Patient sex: M
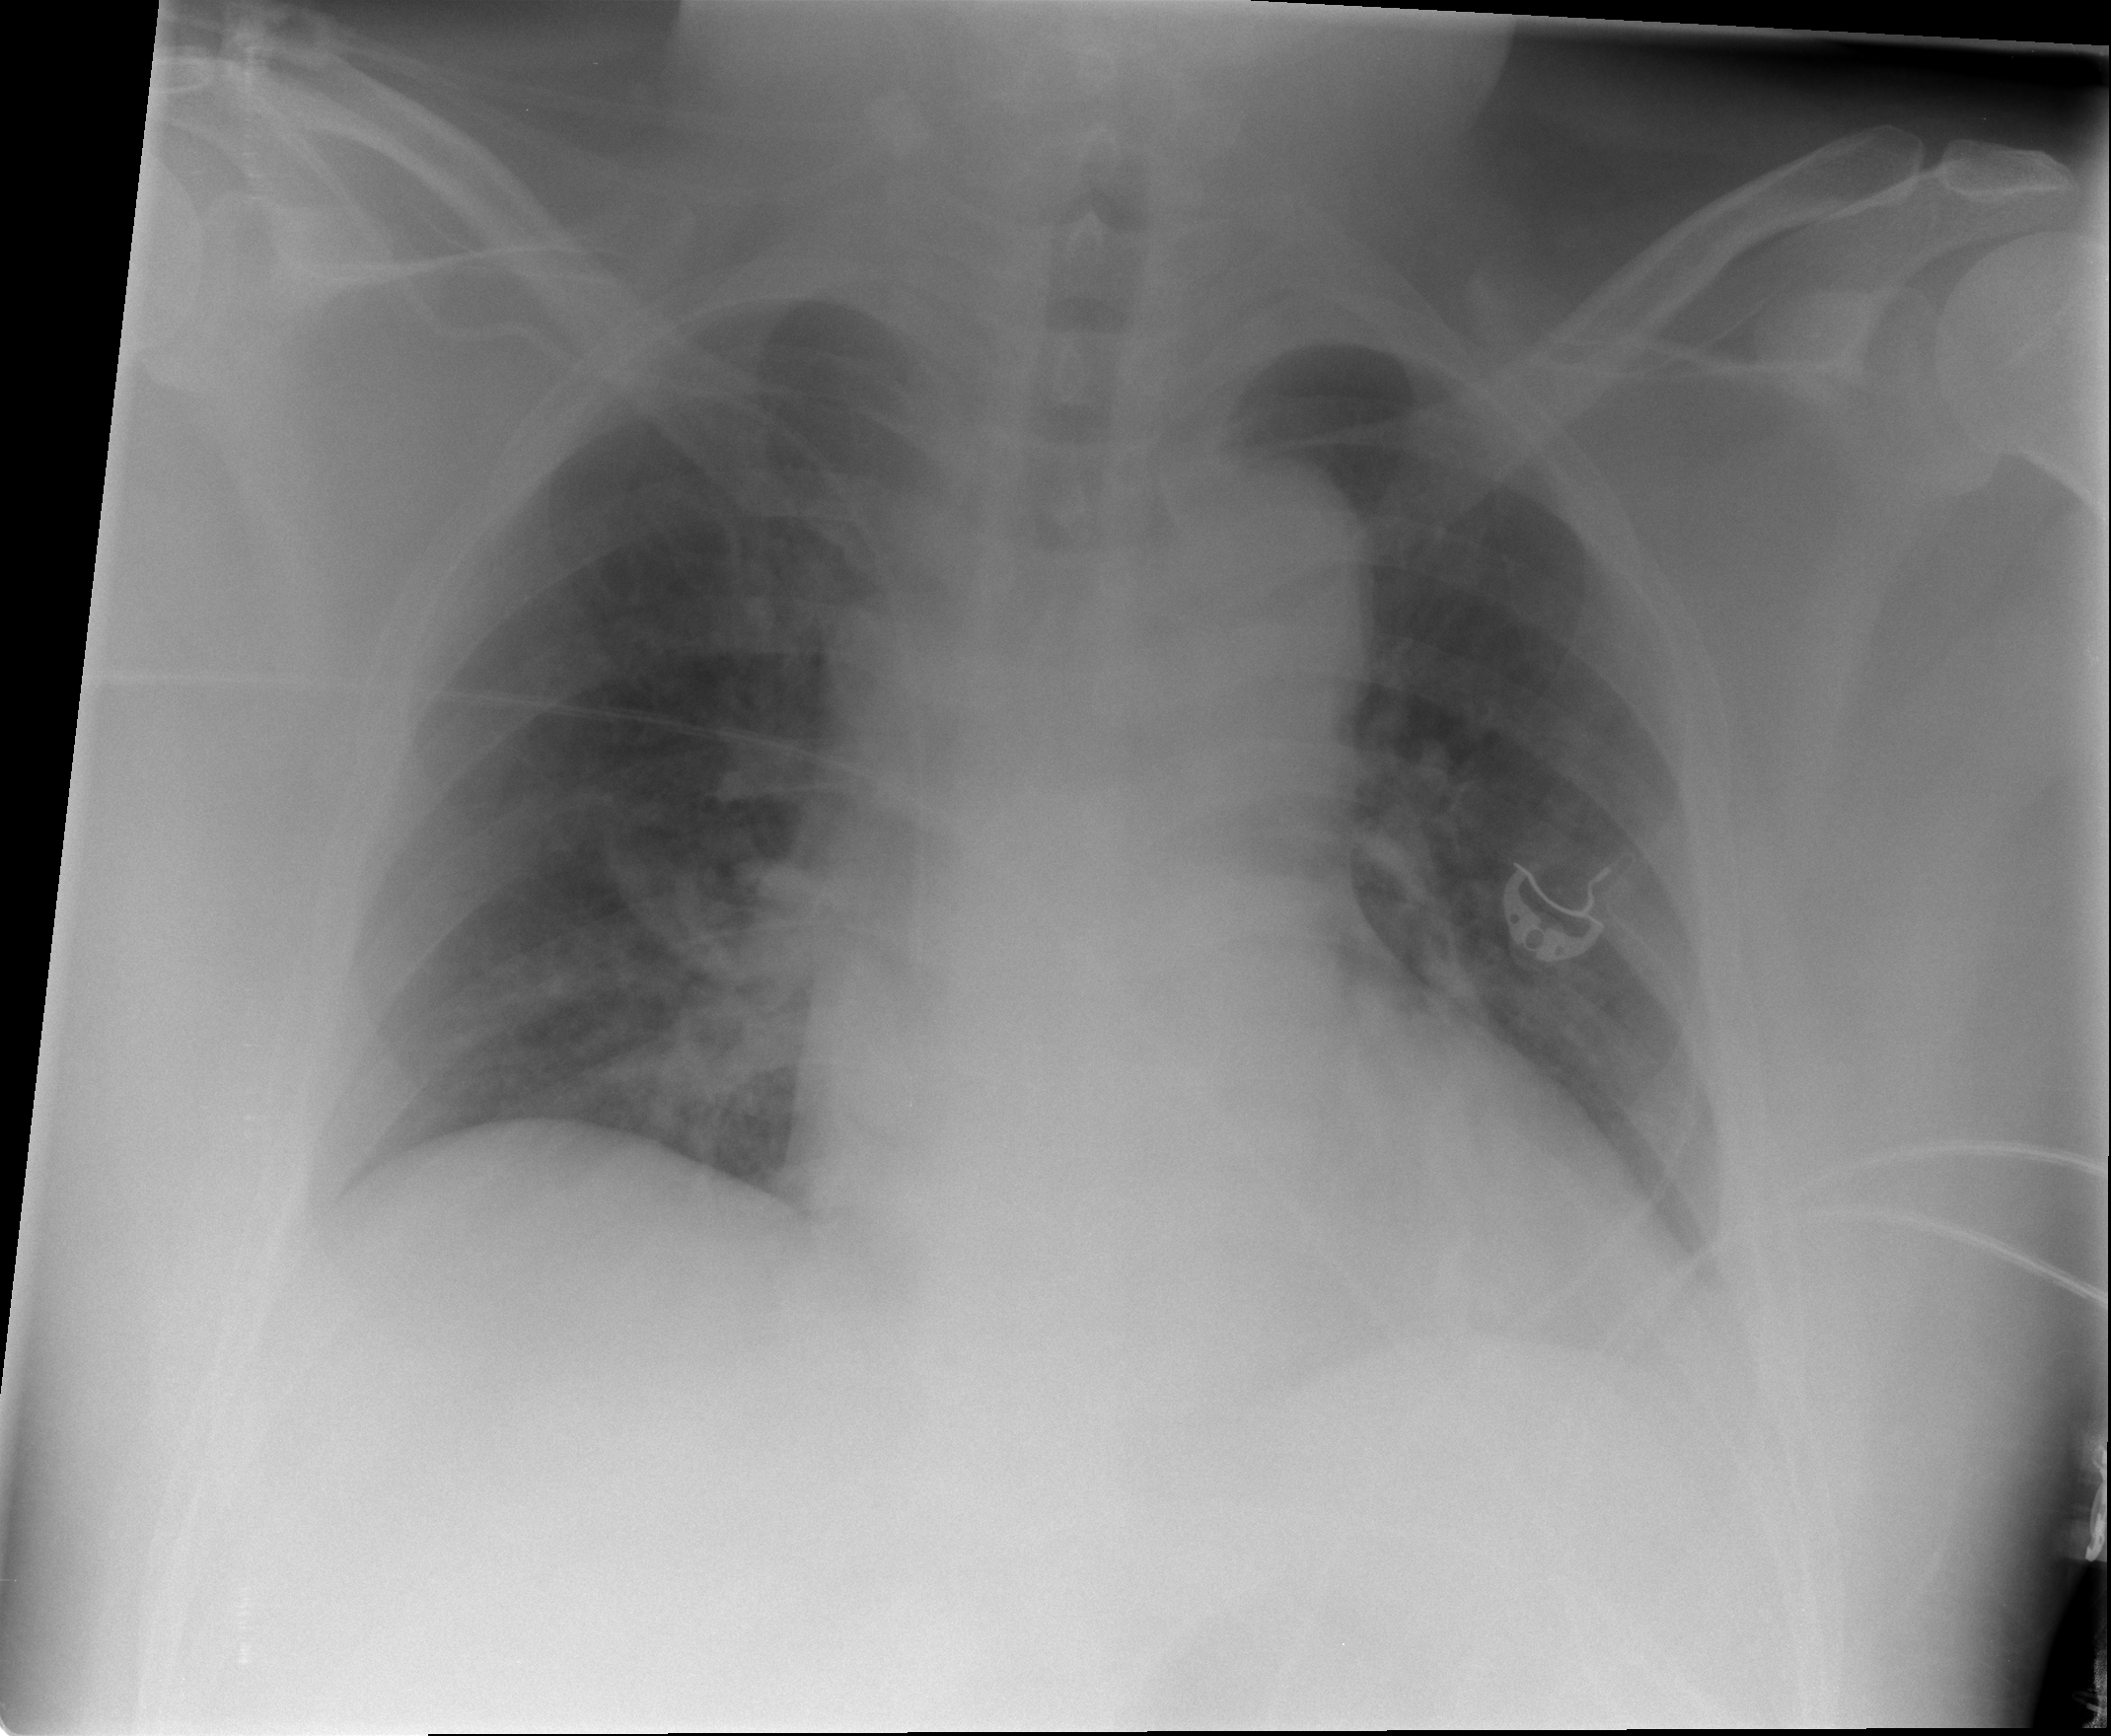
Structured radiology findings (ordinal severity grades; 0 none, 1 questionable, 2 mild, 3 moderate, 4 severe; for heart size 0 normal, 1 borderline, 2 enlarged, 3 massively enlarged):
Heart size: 1
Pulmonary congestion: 0
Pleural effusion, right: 0
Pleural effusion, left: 1
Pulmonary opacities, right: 0
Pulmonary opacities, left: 0
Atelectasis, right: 0
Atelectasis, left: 2